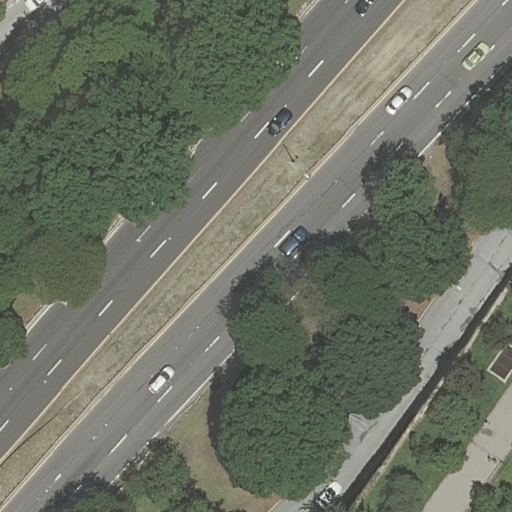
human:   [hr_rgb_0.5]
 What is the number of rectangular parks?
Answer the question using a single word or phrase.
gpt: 1

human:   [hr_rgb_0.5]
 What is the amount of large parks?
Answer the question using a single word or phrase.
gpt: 2

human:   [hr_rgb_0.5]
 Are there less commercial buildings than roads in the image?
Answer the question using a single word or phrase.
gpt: yes

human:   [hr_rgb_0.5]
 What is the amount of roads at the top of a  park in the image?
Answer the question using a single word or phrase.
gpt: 5

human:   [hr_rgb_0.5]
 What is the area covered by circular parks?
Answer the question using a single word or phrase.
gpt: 0m2

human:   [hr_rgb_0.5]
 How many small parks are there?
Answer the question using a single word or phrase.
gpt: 0

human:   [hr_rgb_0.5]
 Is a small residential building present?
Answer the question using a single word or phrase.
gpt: no

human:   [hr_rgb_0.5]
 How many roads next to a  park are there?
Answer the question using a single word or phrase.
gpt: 5

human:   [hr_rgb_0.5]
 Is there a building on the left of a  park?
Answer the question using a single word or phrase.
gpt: no

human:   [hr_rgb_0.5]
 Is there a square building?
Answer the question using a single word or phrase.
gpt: no

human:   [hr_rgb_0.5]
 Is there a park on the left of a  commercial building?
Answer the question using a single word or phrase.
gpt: no

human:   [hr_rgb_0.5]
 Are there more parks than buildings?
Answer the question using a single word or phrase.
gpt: yes

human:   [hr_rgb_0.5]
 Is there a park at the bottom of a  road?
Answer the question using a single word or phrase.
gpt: yes

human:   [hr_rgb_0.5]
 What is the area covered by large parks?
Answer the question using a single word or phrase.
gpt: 14251m2

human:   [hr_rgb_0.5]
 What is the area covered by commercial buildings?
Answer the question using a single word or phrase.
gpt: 0m2

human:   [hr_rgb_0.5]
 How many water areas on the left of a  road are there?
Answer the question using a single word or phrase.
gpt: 0

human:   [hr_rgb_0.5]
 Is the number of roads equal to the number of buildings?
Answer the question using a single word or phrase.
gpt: no

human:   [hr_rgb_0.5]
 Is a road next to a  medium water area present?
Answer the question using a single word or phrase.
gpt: no

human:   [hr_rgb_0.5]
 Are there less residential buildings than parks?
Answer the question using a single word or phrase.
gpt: yes

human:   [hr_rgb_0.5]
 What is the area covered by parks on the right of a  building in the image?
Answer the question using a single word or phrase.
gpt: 0m2

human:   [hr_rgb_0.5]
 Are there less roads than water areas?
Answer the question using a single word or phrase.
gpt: no

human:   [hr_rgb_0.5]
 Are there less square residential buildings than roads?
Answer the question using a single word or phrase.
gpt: yes

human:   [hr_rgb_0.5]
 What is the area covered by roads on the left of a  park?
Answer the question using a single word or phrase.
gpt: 0m2

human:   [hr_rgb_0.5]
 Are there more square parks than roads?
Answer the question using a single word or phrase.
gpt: no

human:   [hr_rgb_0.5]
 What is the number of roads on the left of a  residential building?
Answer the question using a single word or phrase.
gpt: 0

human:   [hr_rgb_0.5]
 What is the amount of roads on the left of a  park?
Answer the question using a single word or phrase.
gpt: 5

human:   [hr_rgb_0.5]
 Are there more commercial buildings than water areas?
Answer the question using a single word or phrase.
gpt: no

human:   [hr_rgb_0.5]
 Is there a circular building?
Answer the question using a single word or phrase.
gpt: no

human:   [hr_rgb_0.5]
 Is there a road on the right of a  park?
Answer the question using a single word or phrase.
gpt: no

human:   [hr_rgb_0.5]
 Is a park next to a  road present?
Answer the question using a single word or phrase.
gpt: yes

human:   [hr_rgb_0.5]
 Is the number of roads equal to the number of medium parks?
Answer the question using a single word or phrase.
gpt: no

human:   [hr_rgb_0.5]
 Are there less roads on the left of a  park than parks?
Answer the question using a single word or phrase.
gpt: no

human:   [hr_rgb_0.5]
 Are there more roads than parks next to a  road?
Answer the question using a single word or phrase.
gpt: yes

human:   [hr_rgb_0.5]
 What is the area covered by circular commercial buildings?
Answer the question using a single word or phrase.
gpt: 0m2

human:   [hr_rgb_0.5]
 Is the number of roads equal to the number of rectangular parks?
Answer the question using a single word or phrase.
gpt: no

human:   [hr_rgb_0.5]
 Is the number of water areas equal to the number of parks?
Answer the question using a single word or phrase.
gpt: no